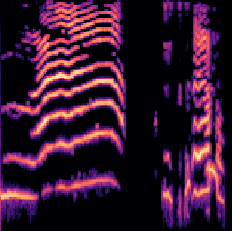
Sound class: Baby cry